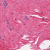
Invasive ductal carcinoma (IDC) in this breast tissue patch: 0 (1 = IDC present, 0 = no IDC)